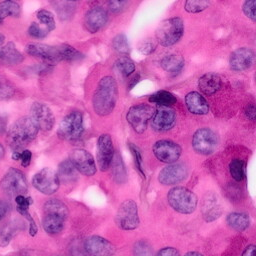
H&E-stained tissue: Pancreatic